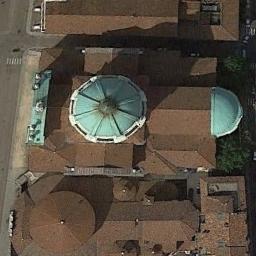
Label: church